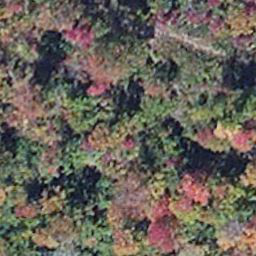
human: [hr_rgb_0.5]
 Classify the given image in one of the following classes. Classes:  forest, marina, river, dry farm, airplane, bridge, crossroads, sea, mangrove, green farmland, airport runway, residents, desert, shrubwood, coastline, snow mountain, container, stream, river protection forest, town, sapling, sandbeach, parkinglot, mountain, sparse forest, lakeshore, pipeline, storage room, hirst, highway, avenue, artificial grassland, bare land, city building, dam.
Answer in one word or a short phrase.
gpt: mangrove